Field crop: maize
Growth stage: 2
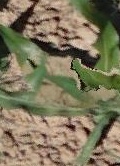
Species: maize